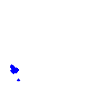
Particle: electron